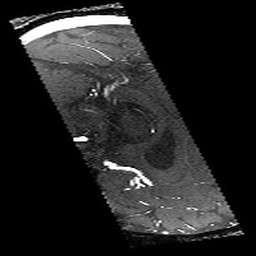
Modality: angio
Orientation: sagittal
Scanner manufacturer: philips
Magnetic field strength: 7 T
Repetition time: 0.024 s
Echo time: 0.00384 s